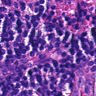
Metastatic tissue present: no